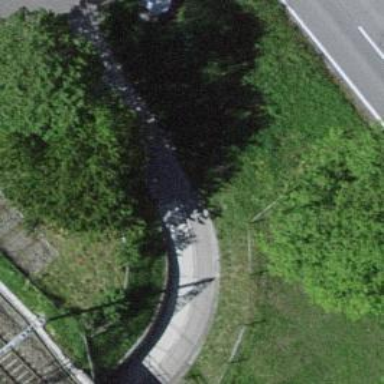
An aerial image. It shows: Bollard barrier.